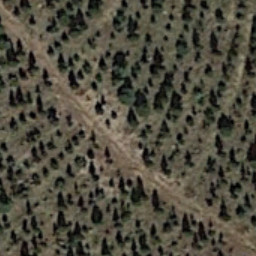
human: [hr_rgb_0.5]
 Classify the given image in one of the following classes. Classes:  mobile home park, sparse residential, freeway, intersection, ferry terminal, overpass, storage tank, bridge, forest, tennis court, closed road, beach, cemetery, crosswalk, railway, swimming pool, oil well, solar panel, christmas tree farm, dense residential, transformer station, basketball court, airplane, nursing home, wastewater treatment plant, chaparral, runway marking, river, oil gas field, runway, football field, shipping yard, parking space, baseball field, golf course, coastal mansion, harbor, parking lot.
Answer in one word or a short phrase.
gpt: christmas tree farm